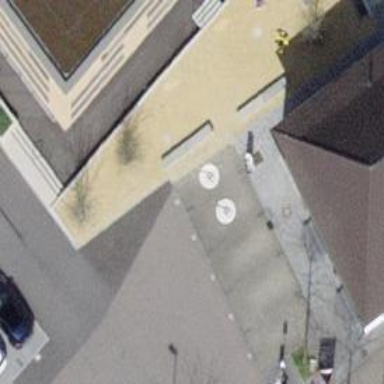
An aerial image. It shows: Charging station.